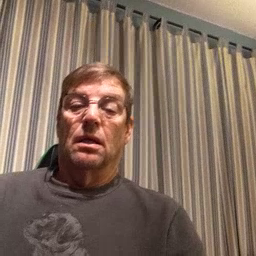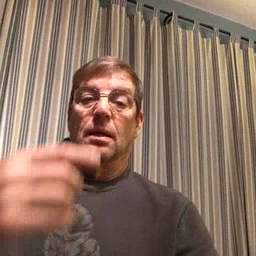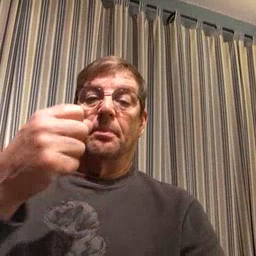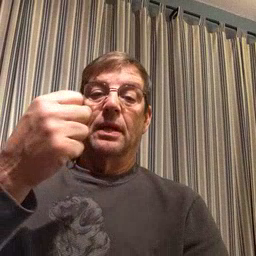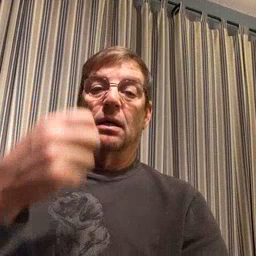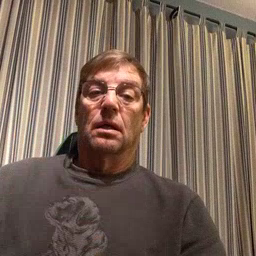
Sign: milk